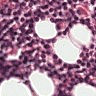
Metastatic tissue present: no